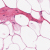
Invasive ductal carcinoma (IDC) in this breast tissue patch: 0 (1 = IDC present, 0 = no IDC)